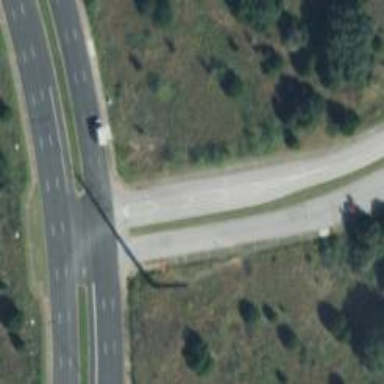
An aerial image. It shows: Stop road.